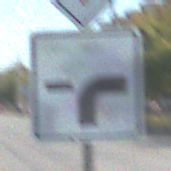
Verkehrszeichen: VerlaufVorfahrtsstrasse9
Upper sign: Vorfahrtsstrasse
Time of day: Midday
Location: Outdoor (Urban)
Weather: Clear
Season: NotSpecified
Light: Natural